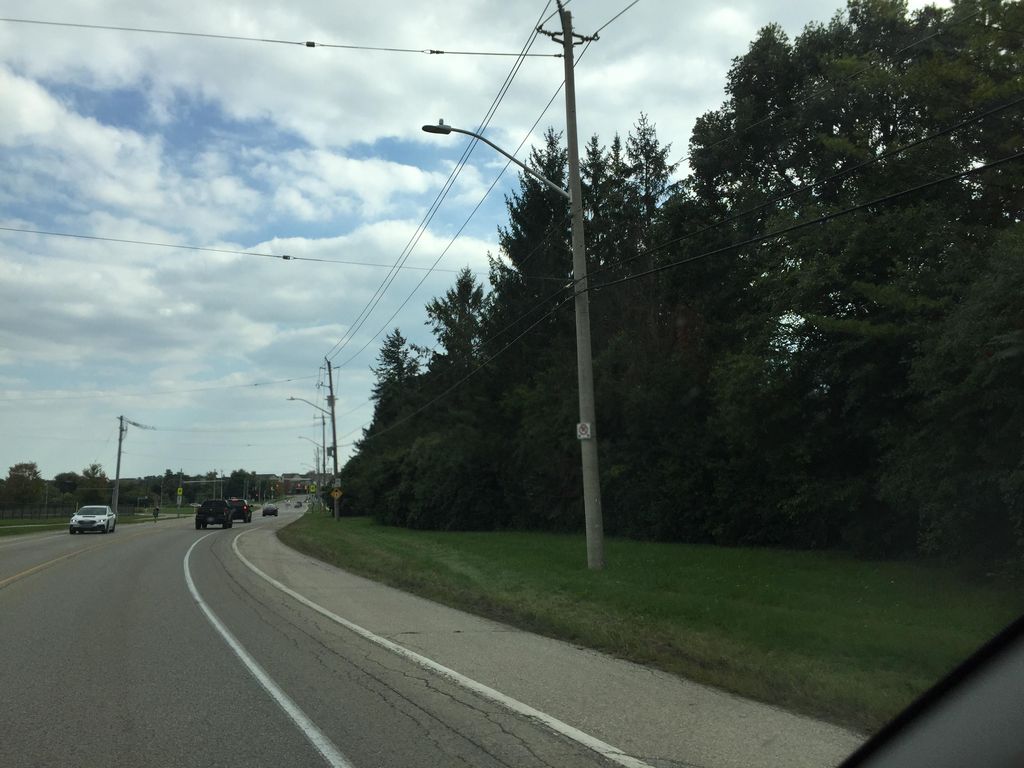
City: kitchener-waterloo